Field crop: tomato
Growth stage: 2
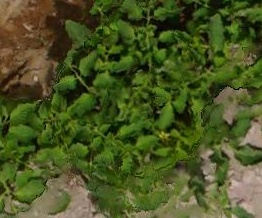
Species: tomato